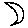
Label: moon